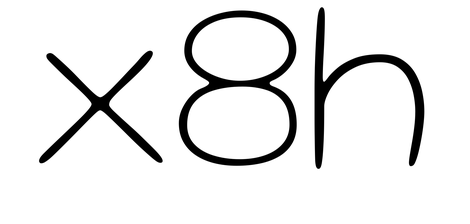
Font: Gluten_Thin